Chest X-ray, AP view. Patient: 58 years old, sex M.
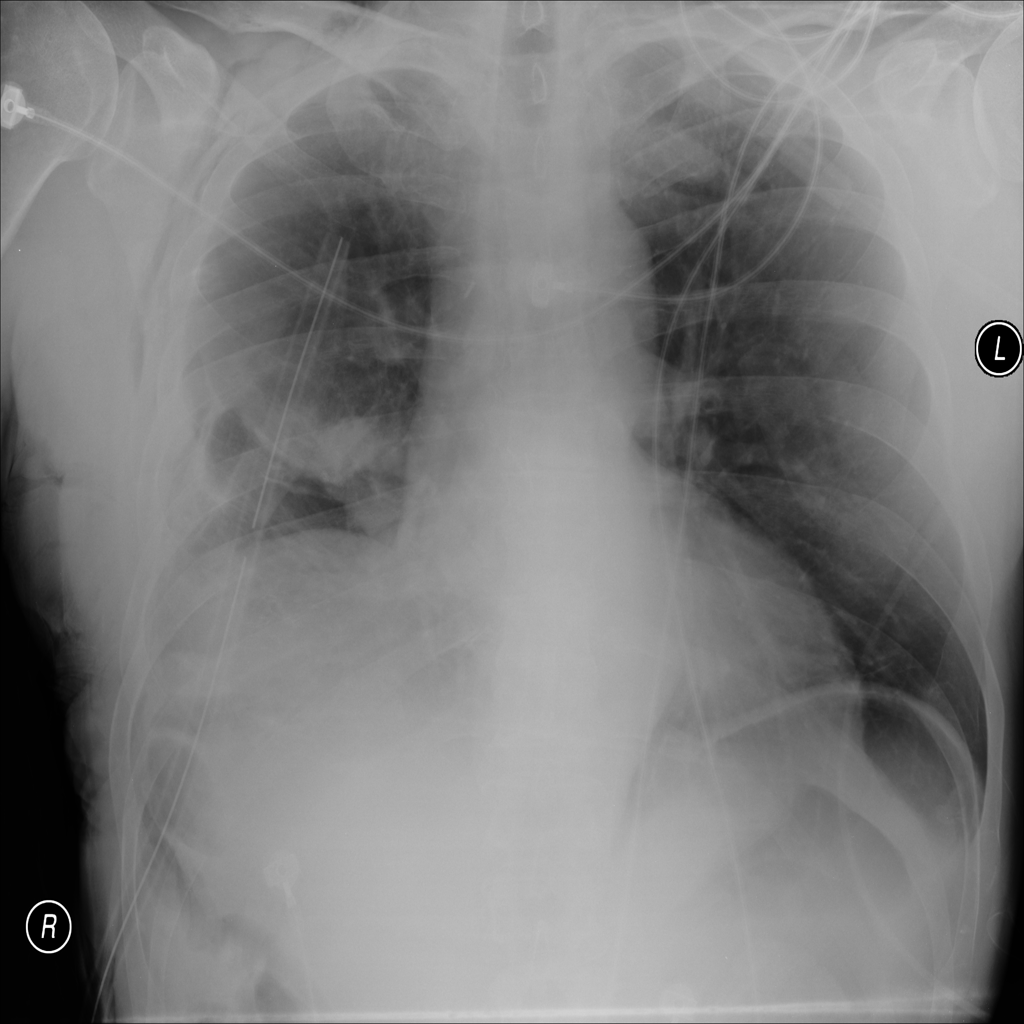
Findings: Emphysema, Pneumothorax